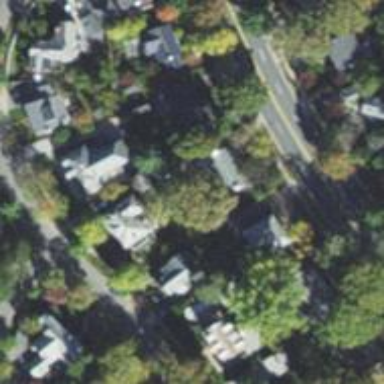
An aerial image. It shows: Neighborhood.